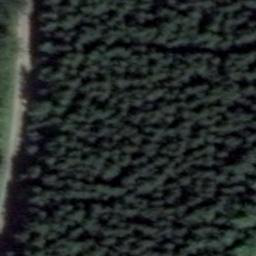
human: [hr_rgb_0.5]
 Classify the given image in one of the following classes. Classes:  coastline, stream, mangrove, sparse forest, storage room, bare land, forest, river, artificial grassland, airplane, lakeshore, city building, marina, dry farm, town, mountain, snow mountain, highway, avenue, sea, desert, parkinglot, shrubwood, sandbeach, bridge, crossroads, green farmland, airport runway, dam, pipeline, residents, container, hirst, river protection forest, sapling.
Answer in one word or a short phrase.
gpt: forest